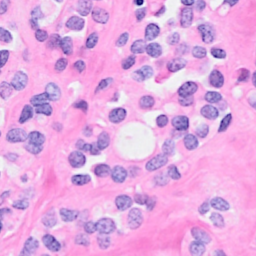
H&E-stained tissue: Breast